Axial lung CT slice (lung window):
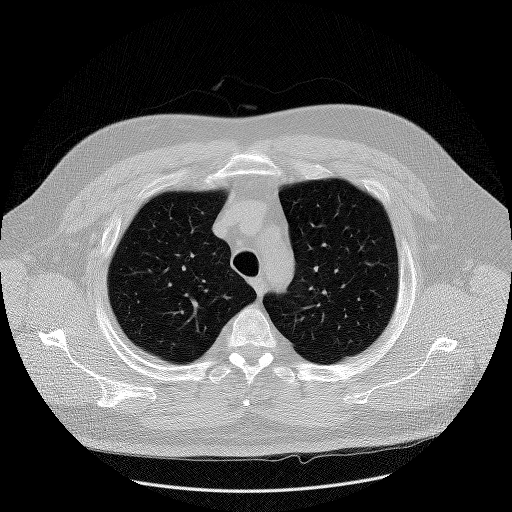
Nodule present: no